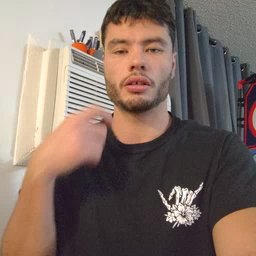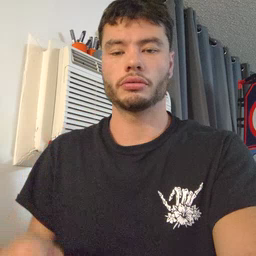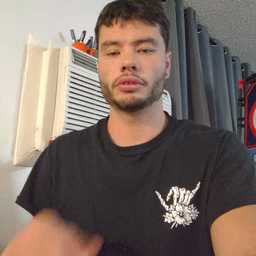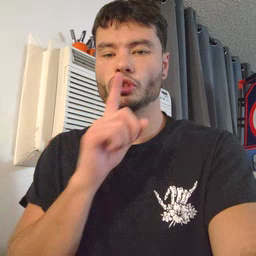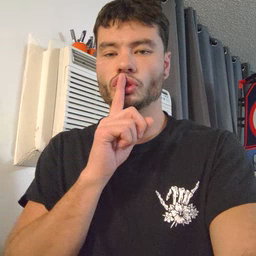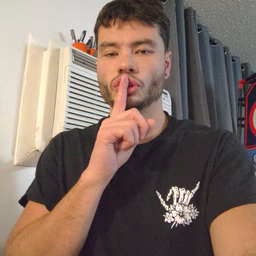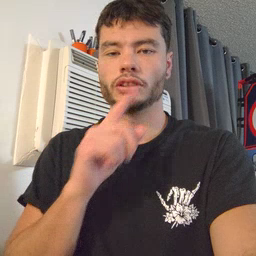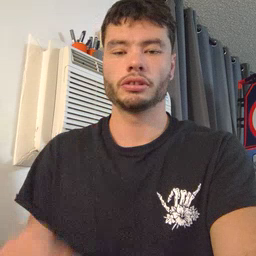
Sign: shhh